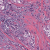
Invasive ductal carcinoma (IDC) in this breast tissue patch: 1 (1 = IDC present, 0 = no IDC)